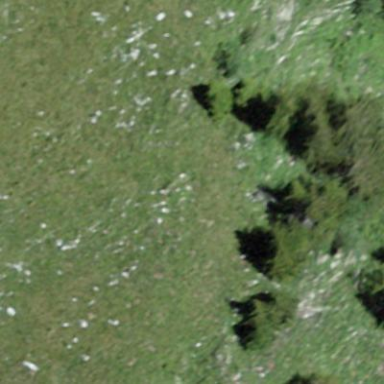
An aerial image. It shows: Patch of scrub vegetation.